Question: I have the following setup in an XML file:
'''
<TableLayout xmlns:android="http://schemas.android.com/apk/res/android"
android:id="@+id/table_more_features"
android:layout_width="fill_parent"
android:layout_height="fill_parent"
android:background="@color/background_blue" >
...
<TableRow
android:id="@+id/tableRow7"
android:layout_width="fill_parent"
android:layout_height="fill_parent"
android:background="@drawable/cell_top"
android:padding="5dip" >
<TextView
android:id="@+id/txt_foo"
android:background="@android:color/transparent"
android:layout_weight=".3"
android:text="Foo" />
<TextView
android:id="@+id/txt_bar"
android:background="@android:color/transparent"
android:layout_weight=".3"
android:text="Bar" />
<TextView
android:id="@+id/txt_woo"
android:background="@android:color/transparent"
android:layout_weight=".3"
android:text="Woo" />
</TableRow>
...
</TableLayout>
'''
The result looks like
Seems like no matter what I try I cannot get an even spacing between the three TextViews, the first always takes the majority of the room. I am trying to have all 3 spaced evenly horizontally.
Thanks for any help.
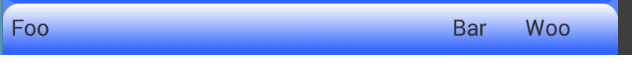
Answer: Though in my AS your code spaces out evenly you could try the following:
- 'android:layout_width="0dp"'- 'android:weightSum="1"'